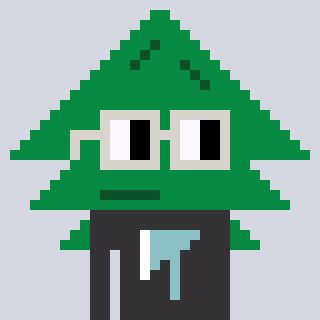
a pixel art character with square light gray glasses, a fir-shaped head and a grayscale-colored body on a cool background